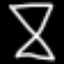
Label: hourglass